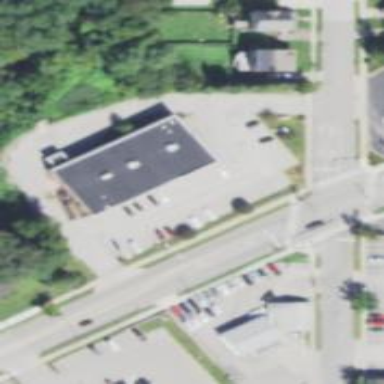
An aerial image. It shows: Pharmacy providing healthcare services.